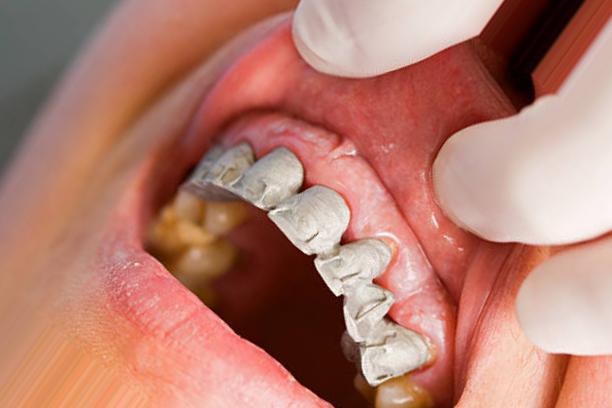
Condition: Tooth Discoloration